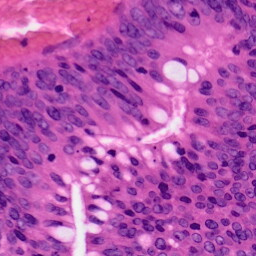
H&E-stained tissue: Colon